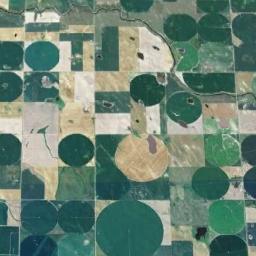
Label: circular_farmland